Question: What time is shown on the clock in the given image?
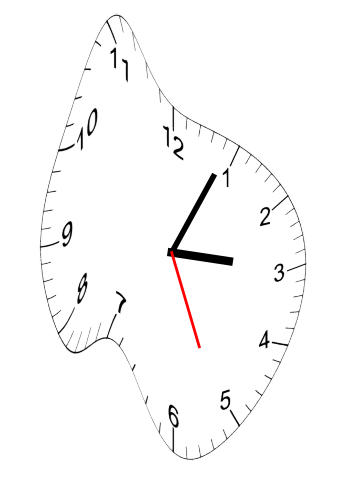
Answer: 03:04:26